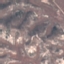
Land use / land cover: HerbaceousVegetation